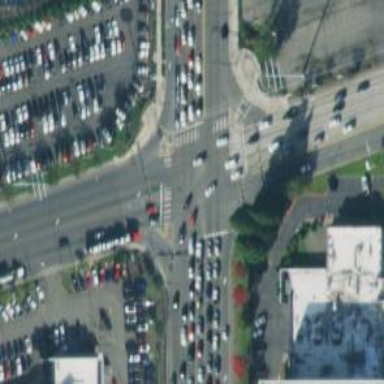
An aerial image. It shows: Traffic island located on footway.